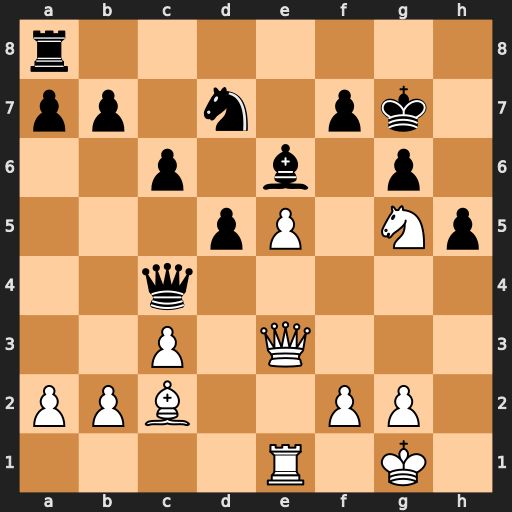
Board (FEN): r7/pp1n1pk1/2p1b1p1/3pP1Np/2q5/2P1Q3/PPB2PP1/4R1K1
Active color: w
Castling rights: -
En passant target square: -
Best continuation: Nxe6+ fxe6 Qg5 Qg4 Qe7+